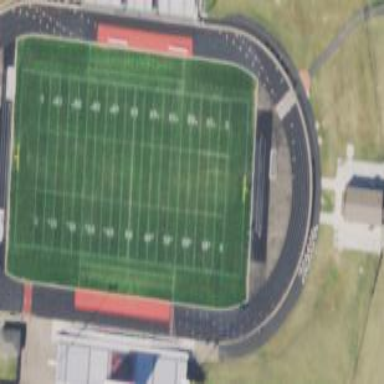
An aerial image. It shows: American football pitch.